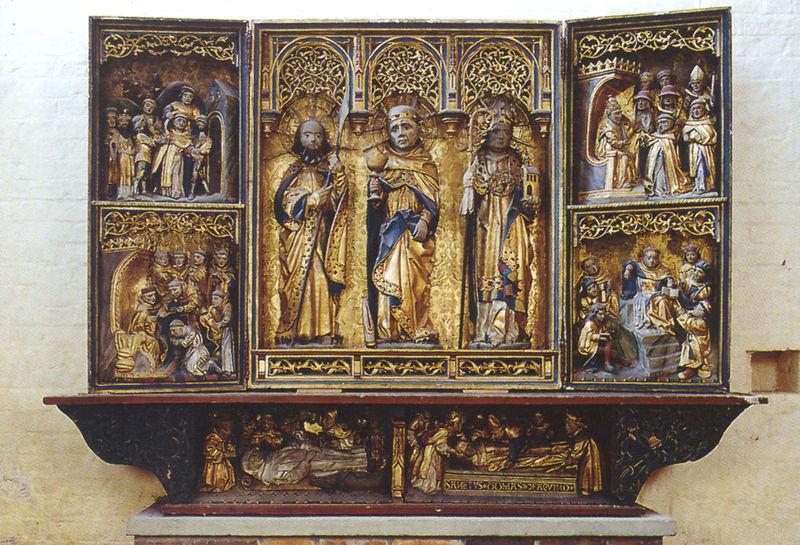
Titel: Thomas-Retabel
Standort: Wismar, St. Nikolai (EU - D - Mecklenburg-Vorpommern)
Schlagwörter: blau, holz, leiche, gold, stab, könig, lanze, thron, stufen, buch, altar, schnitzerei, beerdigung, heilige, verehrung, anbetung, schnitzaltar, flügelaltar